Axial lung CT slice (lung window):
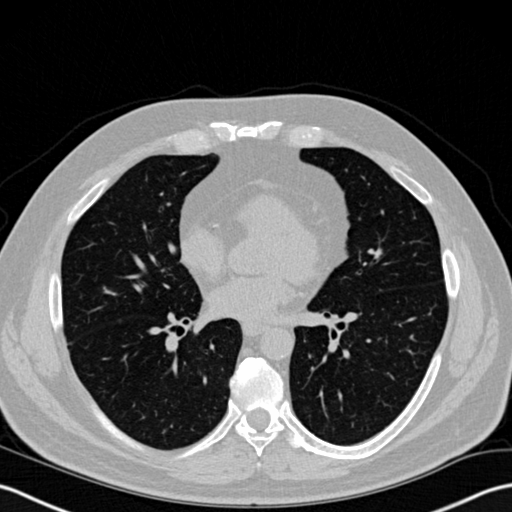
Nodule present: no